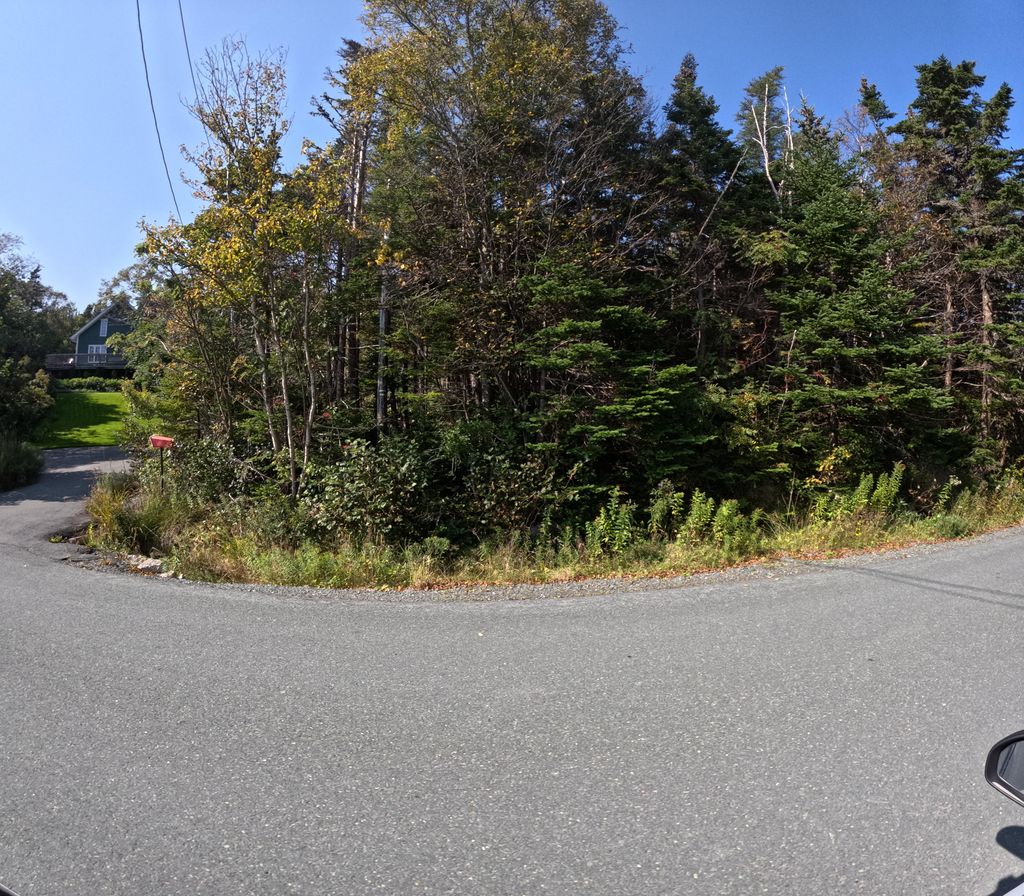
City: st_johns